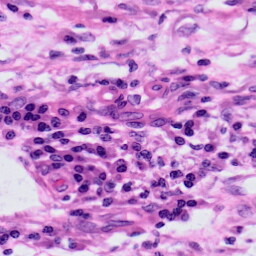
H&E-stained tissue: Skin